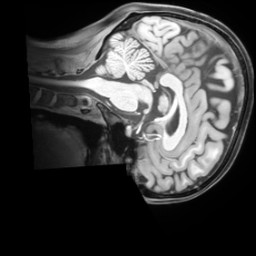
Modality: T1w
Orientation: sagittal